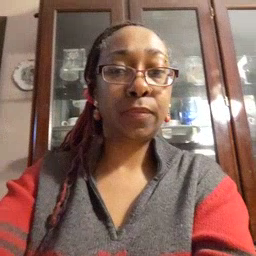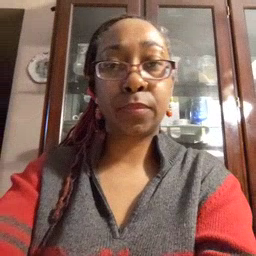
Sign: loud